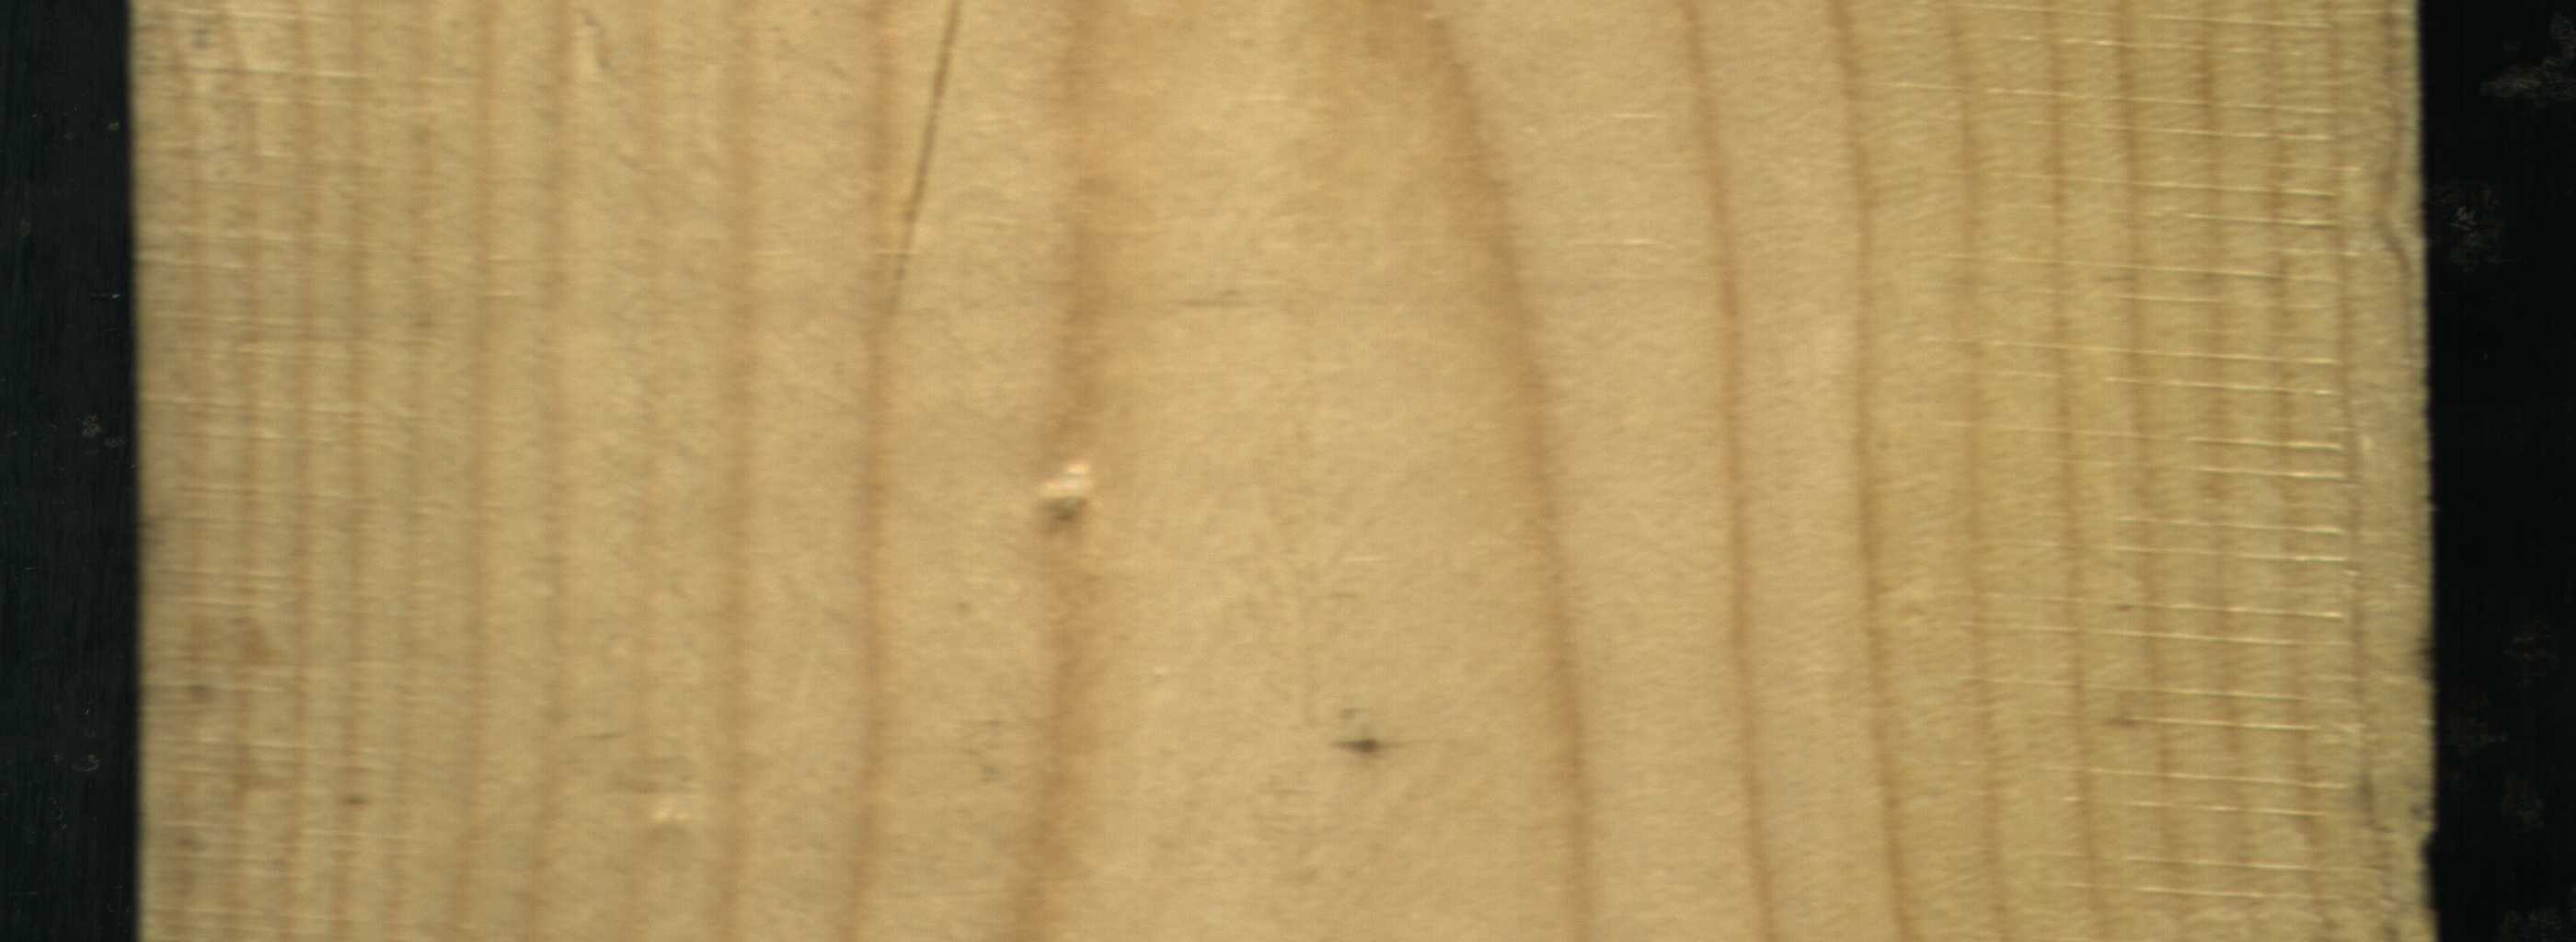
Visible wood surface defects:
Crack